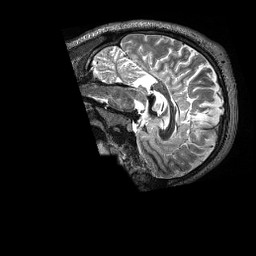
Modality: T2w
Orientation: sagittal
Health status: healthy
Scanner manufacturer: siemens
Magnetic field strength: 3 T
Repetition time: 3.2 s
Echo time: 0.565 s